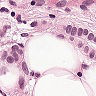
Metastatic tissue present: yes